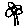
Label: flower